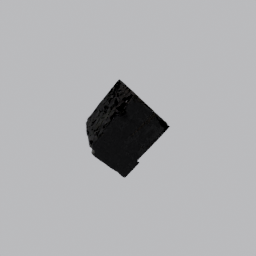
Label: architecture